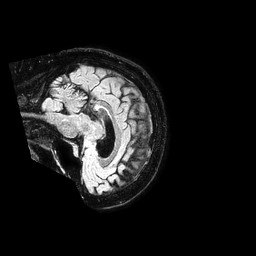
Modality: FLAIR
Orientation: sagittal
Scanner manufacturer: philips
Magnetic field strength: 1.5 T
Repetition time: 4.8 s
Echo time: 0.3 s